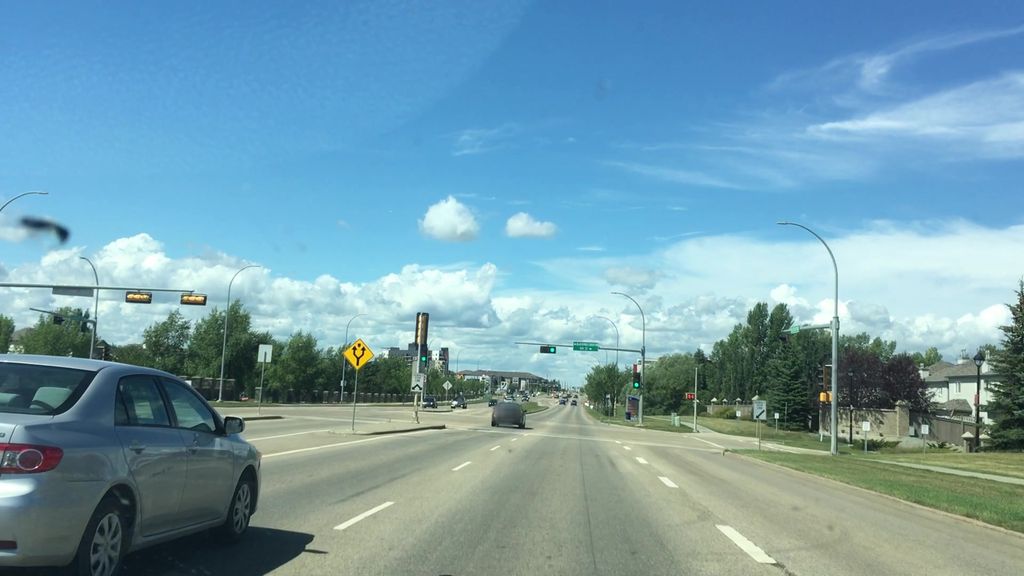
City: edmonton